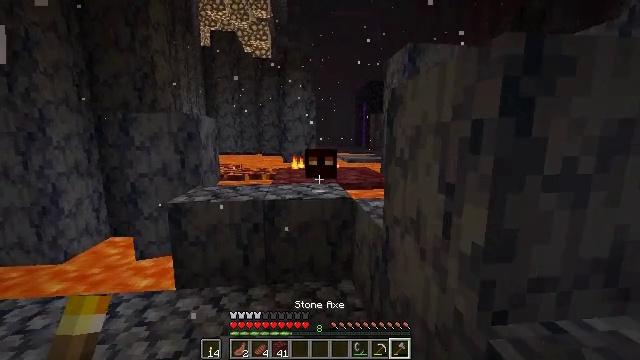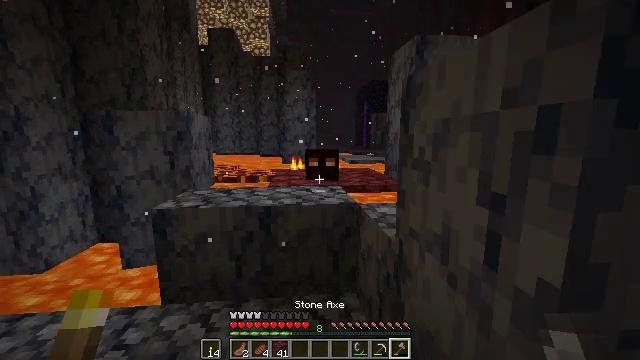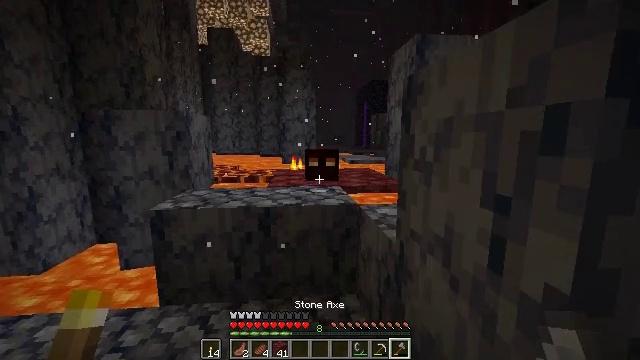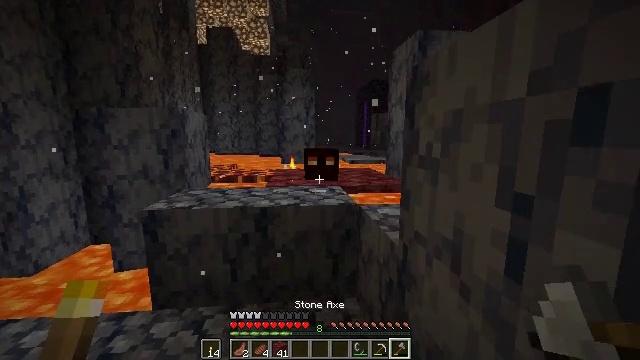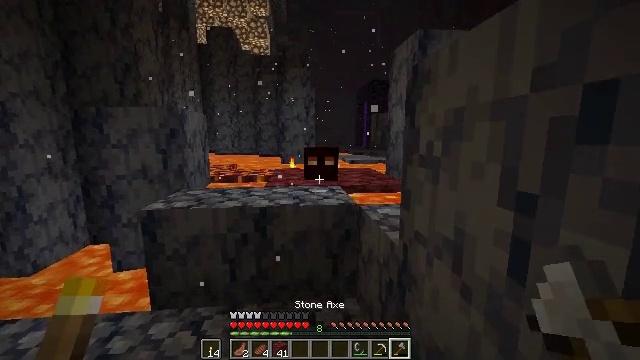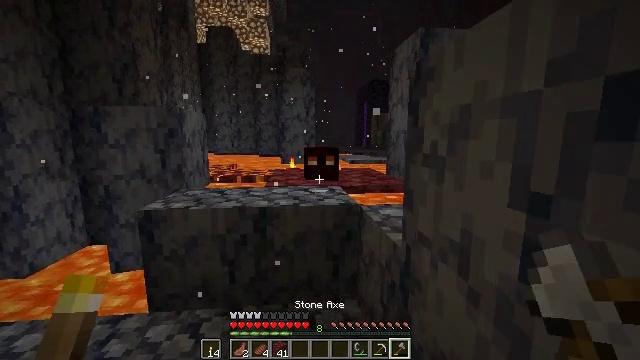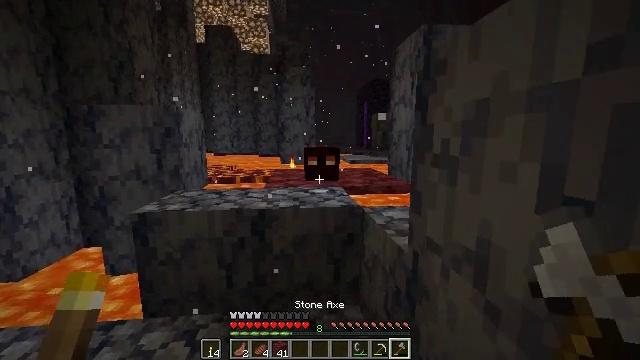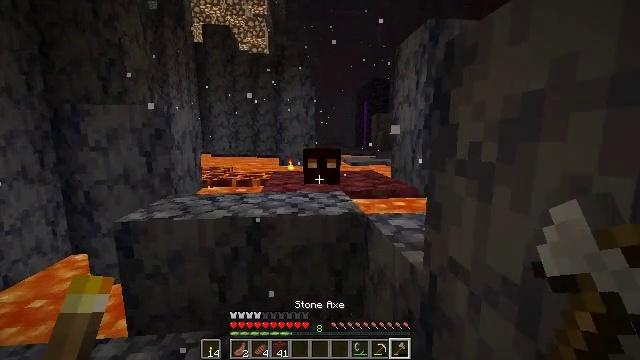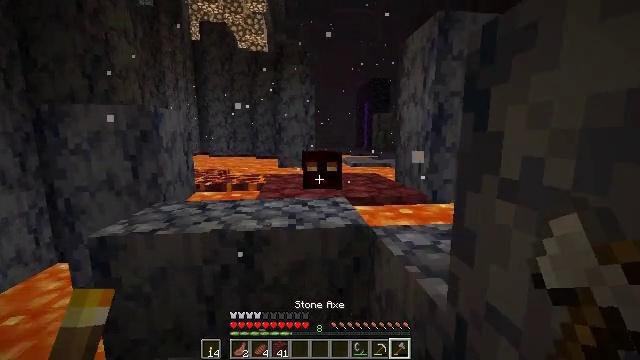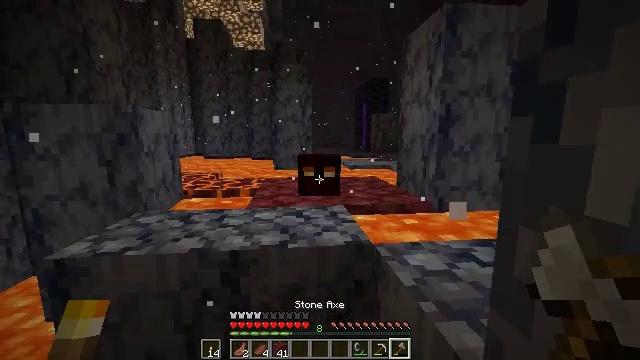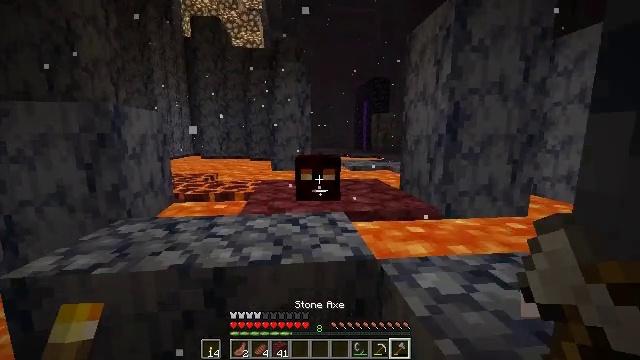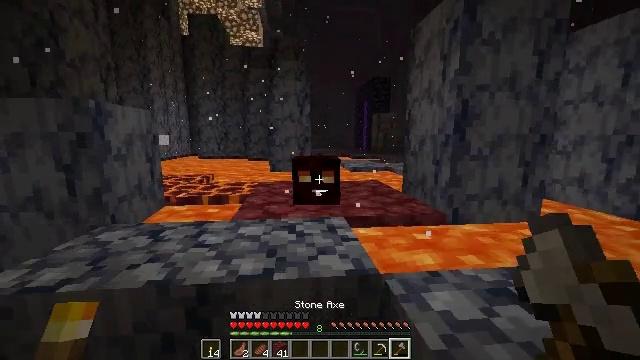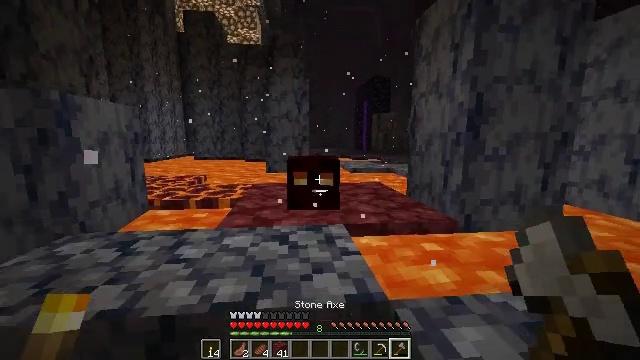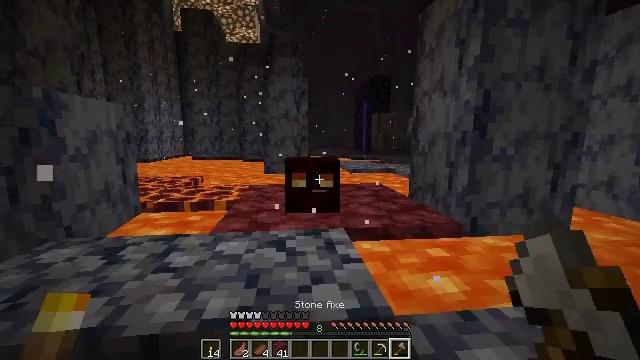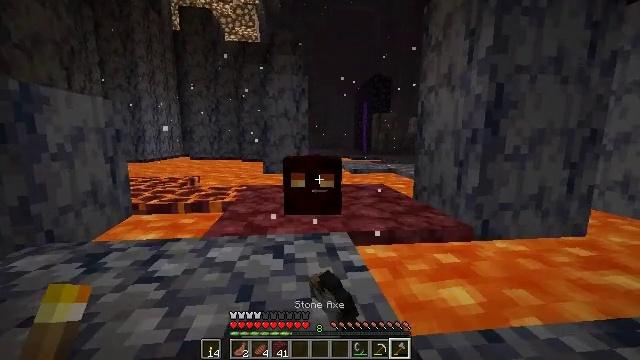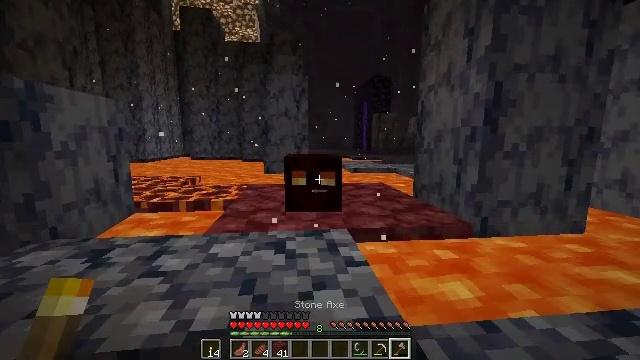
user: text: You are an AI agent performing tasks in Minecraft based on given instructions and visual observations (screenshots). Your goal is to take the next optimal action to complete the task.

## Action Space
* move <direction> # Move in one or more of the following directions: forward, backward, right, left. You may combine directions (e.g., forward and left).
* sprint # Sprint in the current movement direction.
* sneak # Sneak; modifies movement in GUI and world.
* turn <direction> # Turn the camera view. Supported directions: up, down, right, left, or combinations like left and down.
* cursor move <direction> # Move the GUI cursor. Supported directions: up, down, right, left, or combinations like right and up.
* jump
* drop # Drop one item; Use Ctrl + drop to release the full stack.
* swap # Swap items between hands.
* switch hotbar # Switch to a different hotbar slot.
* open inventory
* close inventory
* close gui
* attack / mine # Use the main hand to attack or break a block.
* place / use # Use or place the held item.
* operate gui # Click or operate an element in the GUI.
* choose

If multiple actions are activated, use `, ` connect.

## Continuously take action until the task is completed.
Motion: motion action
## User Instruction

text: Combat the magma cube.
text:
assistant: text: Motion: no_op
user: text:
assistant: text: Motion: no_op
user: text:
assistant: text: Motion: no_op
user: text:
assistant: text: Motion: no_op
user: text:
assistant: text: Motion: move forward
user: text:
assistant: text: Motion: move forward
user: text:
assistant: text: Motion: move forward
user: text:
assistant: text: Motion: move forward
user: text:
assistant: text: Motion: move forward
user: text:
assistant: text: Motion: move forward
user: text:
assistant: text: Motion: move forward
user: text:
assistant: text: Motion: move forward
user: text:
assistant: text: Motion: attack / mine
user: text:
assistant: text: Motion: attack / mine
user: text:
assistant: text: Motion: move back, attack / mine
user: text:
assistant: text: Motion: move back
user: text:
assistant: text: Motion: move back
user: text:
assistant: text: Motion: no_op